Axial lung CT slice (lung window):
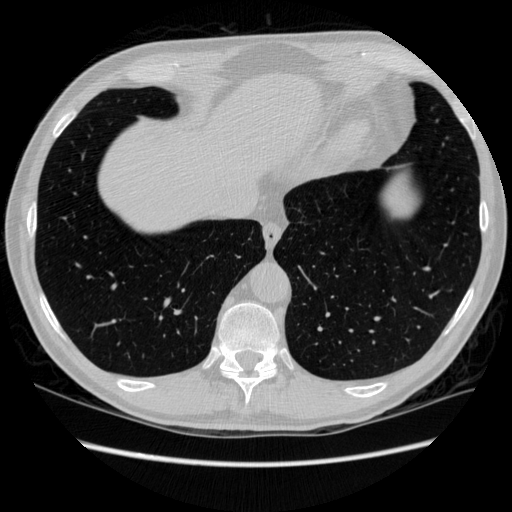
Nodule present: no